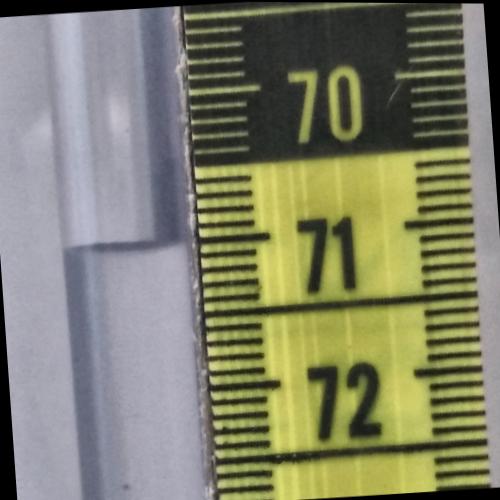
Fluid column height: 71.0 cm